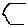
Label: hexagon